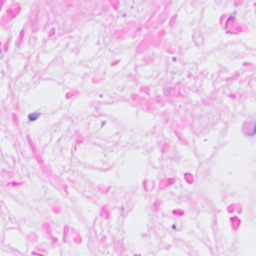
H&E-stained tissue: Breast